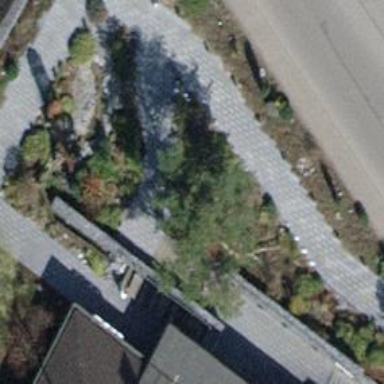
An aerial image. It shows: Steps made of paving stones.